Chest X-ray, PA view. Patient: 60 years old, sex F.
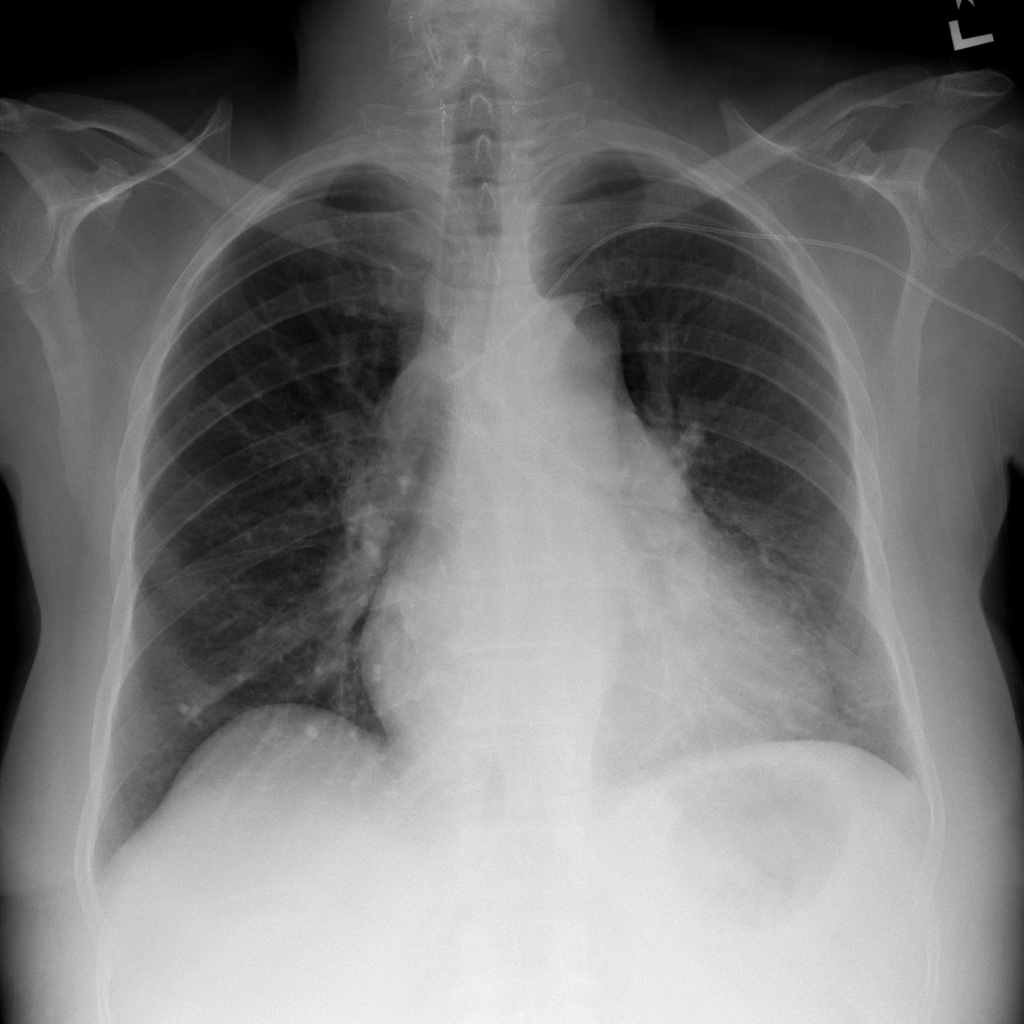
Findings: Cardiomegaly, Effusion